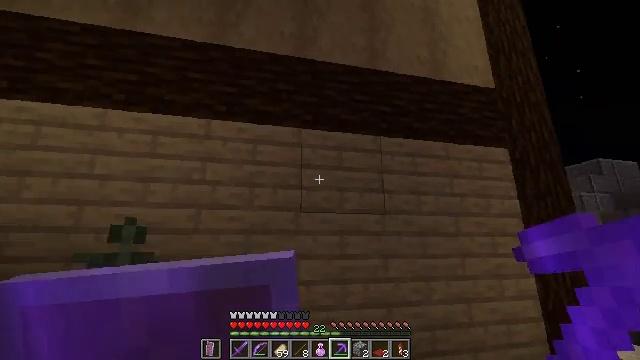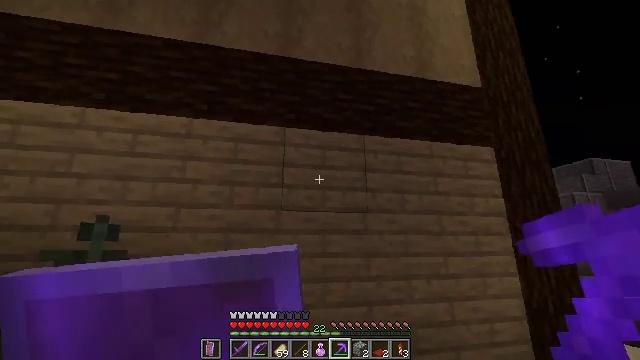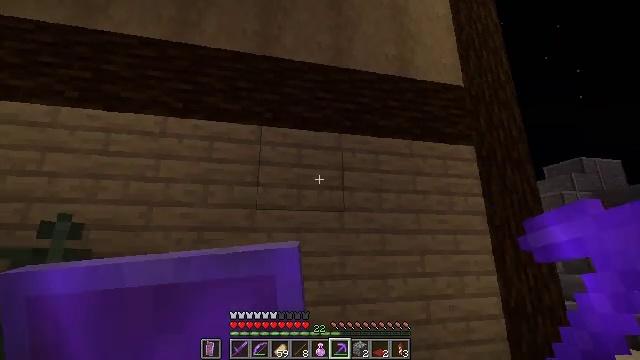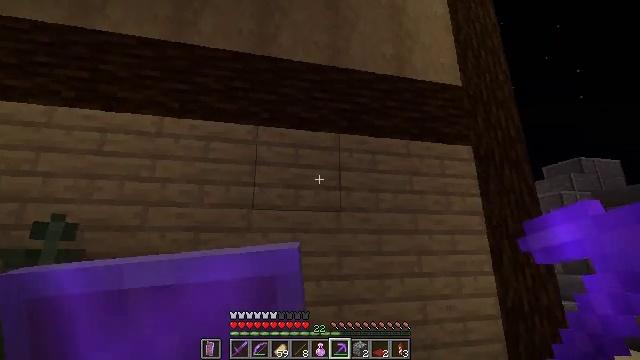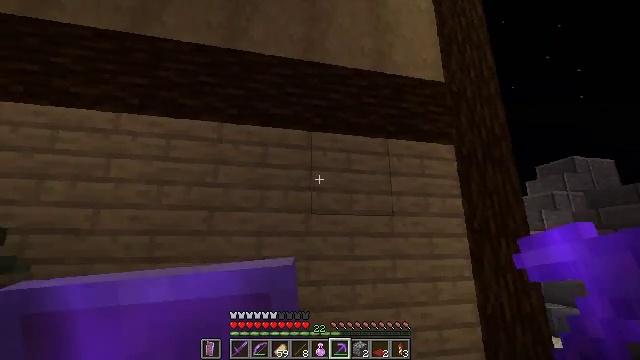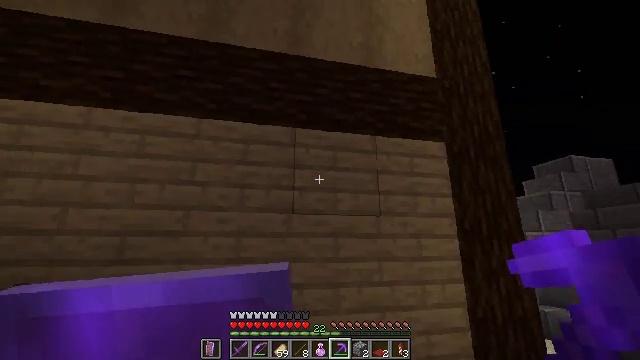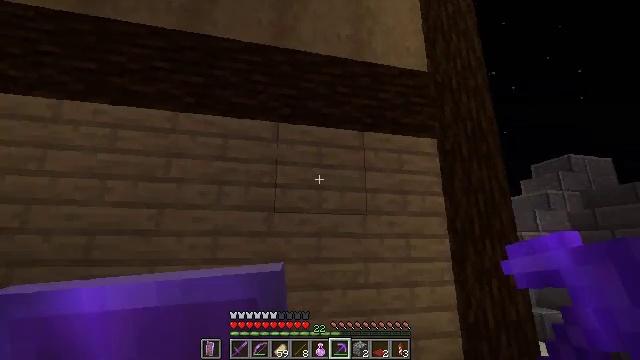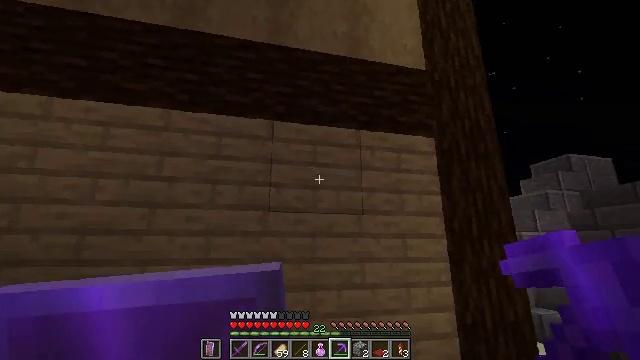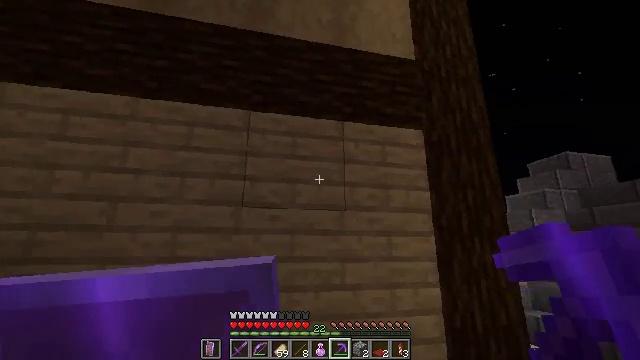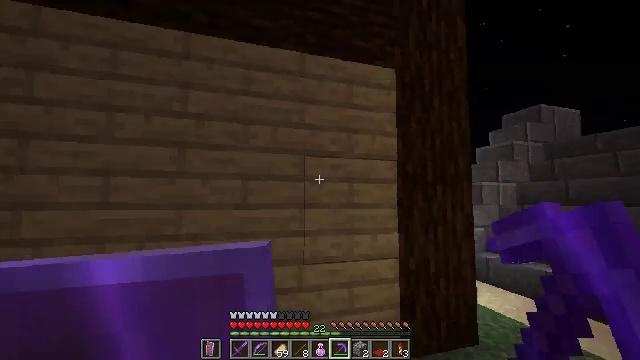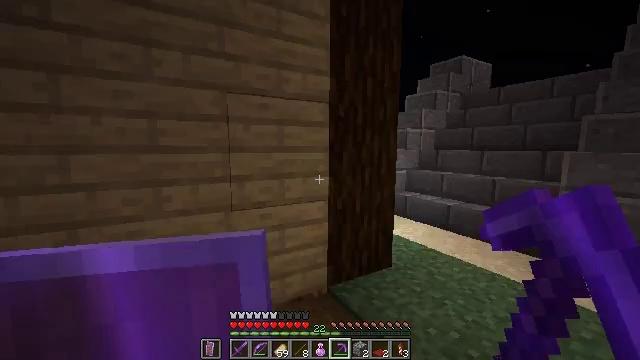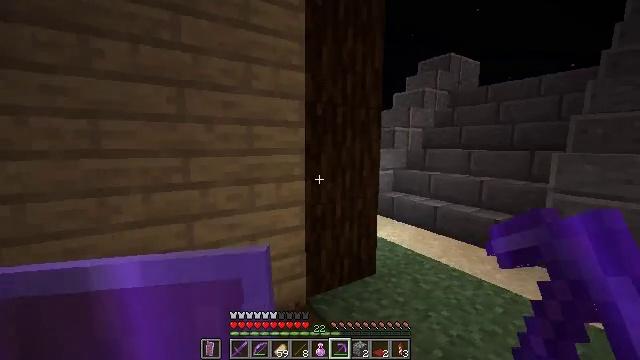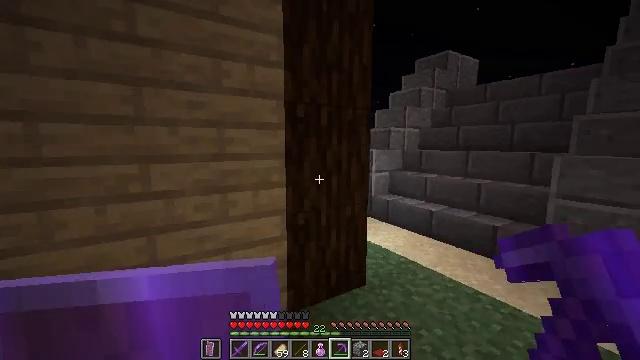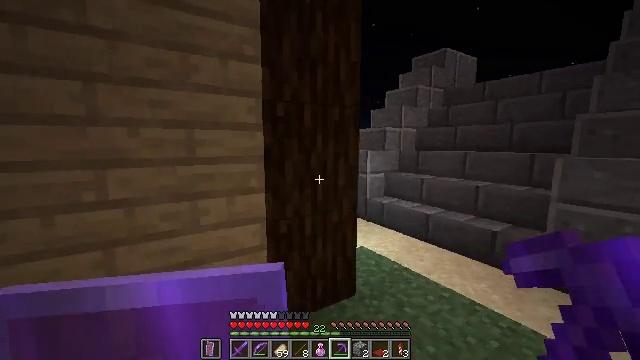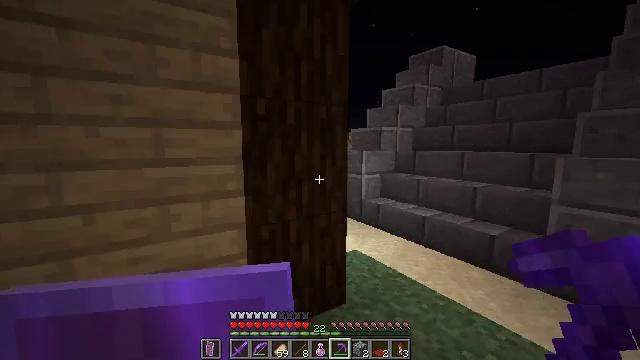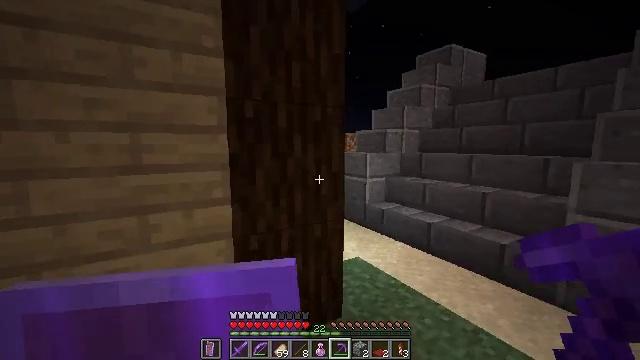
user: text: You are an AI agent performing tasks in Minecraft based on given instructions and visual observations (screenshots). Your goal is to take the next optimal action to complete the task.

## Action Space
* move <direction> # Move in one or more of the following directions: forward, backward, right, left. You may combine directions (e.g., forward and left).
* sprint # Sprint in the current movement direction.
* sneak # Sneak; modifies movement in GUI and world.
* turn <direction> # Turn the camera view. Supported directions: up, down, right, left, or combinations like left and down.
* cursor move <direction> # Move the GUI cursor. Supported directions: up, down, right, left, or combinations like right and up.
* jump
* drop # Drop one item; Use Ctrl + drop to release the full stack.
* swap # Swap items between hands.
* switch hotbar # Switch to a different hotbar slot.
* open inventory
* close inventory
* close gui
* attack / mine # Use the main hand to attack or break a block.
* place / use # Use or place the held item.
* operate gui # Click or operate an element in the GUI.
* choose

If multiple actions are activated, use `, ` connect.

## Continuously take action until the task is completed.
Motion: motion action
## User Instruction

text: Collect spruce leaves for landscaping.
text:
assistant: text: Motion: move right
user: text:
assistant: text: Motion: move right
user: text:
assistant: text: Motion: move forward and move right
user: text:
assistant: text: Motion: move forward and move right
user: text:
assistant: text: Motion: move forward and move right
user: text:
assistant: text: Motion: move forward and move right
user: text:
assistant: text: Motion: move forward and move right
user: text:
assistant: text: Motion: move forward and move right
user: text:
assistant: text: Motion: move forward and move right, turn right and down
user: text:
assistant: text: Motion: move forward and move right, turn right and down
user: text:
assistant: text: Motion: move forward and move right, turn right
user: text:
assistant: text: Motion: move forward and move right
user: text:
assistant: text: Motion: move forward and move right
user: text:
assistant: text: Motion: move forward and move right
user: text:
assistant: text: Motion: move forward and move right, turn left
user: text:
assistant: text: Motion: move forward and move right, turn left
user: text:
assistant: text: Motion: move forward and move right, turn left
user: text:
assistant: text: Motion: move forward and move right, turn left
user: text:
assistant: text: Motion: move forward and move right, turn left and up
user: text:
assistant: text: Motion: move forward and move right, turn left and up
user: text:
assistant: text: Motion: move forward and move right, turn left
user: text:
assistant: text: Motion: move forward and move right
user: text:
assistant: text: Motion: move forward and move right
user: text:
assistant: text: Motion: move forward and move right
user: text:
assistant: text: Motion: move forward and move right
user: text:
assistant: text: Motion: move forward and move right, turn left
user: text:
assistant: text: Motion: move forward and move right, turn left
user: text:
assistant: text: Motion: move forward and move right, turn left and up
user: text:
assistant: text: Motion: move forward and move right, turn left and up
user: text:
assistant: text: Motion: move forward and move right, turn left